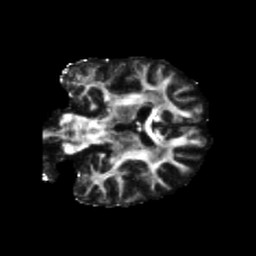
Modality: FA
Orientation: coronal
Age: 70
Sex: male
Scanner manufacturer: siemens
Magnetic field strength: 3 T
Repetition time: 5.47 s
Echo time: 0.0854 s